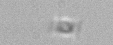
Label: Bacillariophyceae_morphotype1